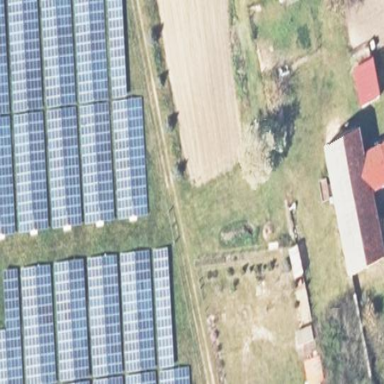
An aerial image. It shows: Solar photovoltaic panel generator.